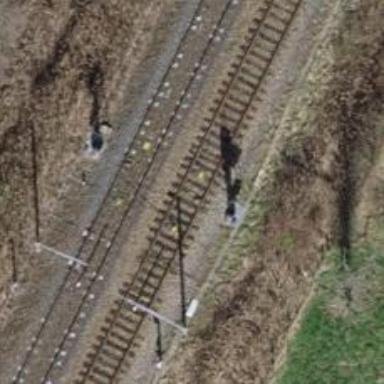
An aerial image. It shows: Railway track with contact line for electrification.